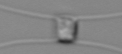
Label: Chaetoceros_similis